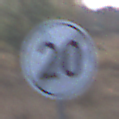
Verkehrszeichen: EndeGeschwindigkeit20
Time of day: MorningAfternoon
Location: Outdoor (Nature)
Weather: PartlyCloudy
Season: NotSpecified
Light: Natural